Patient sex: M
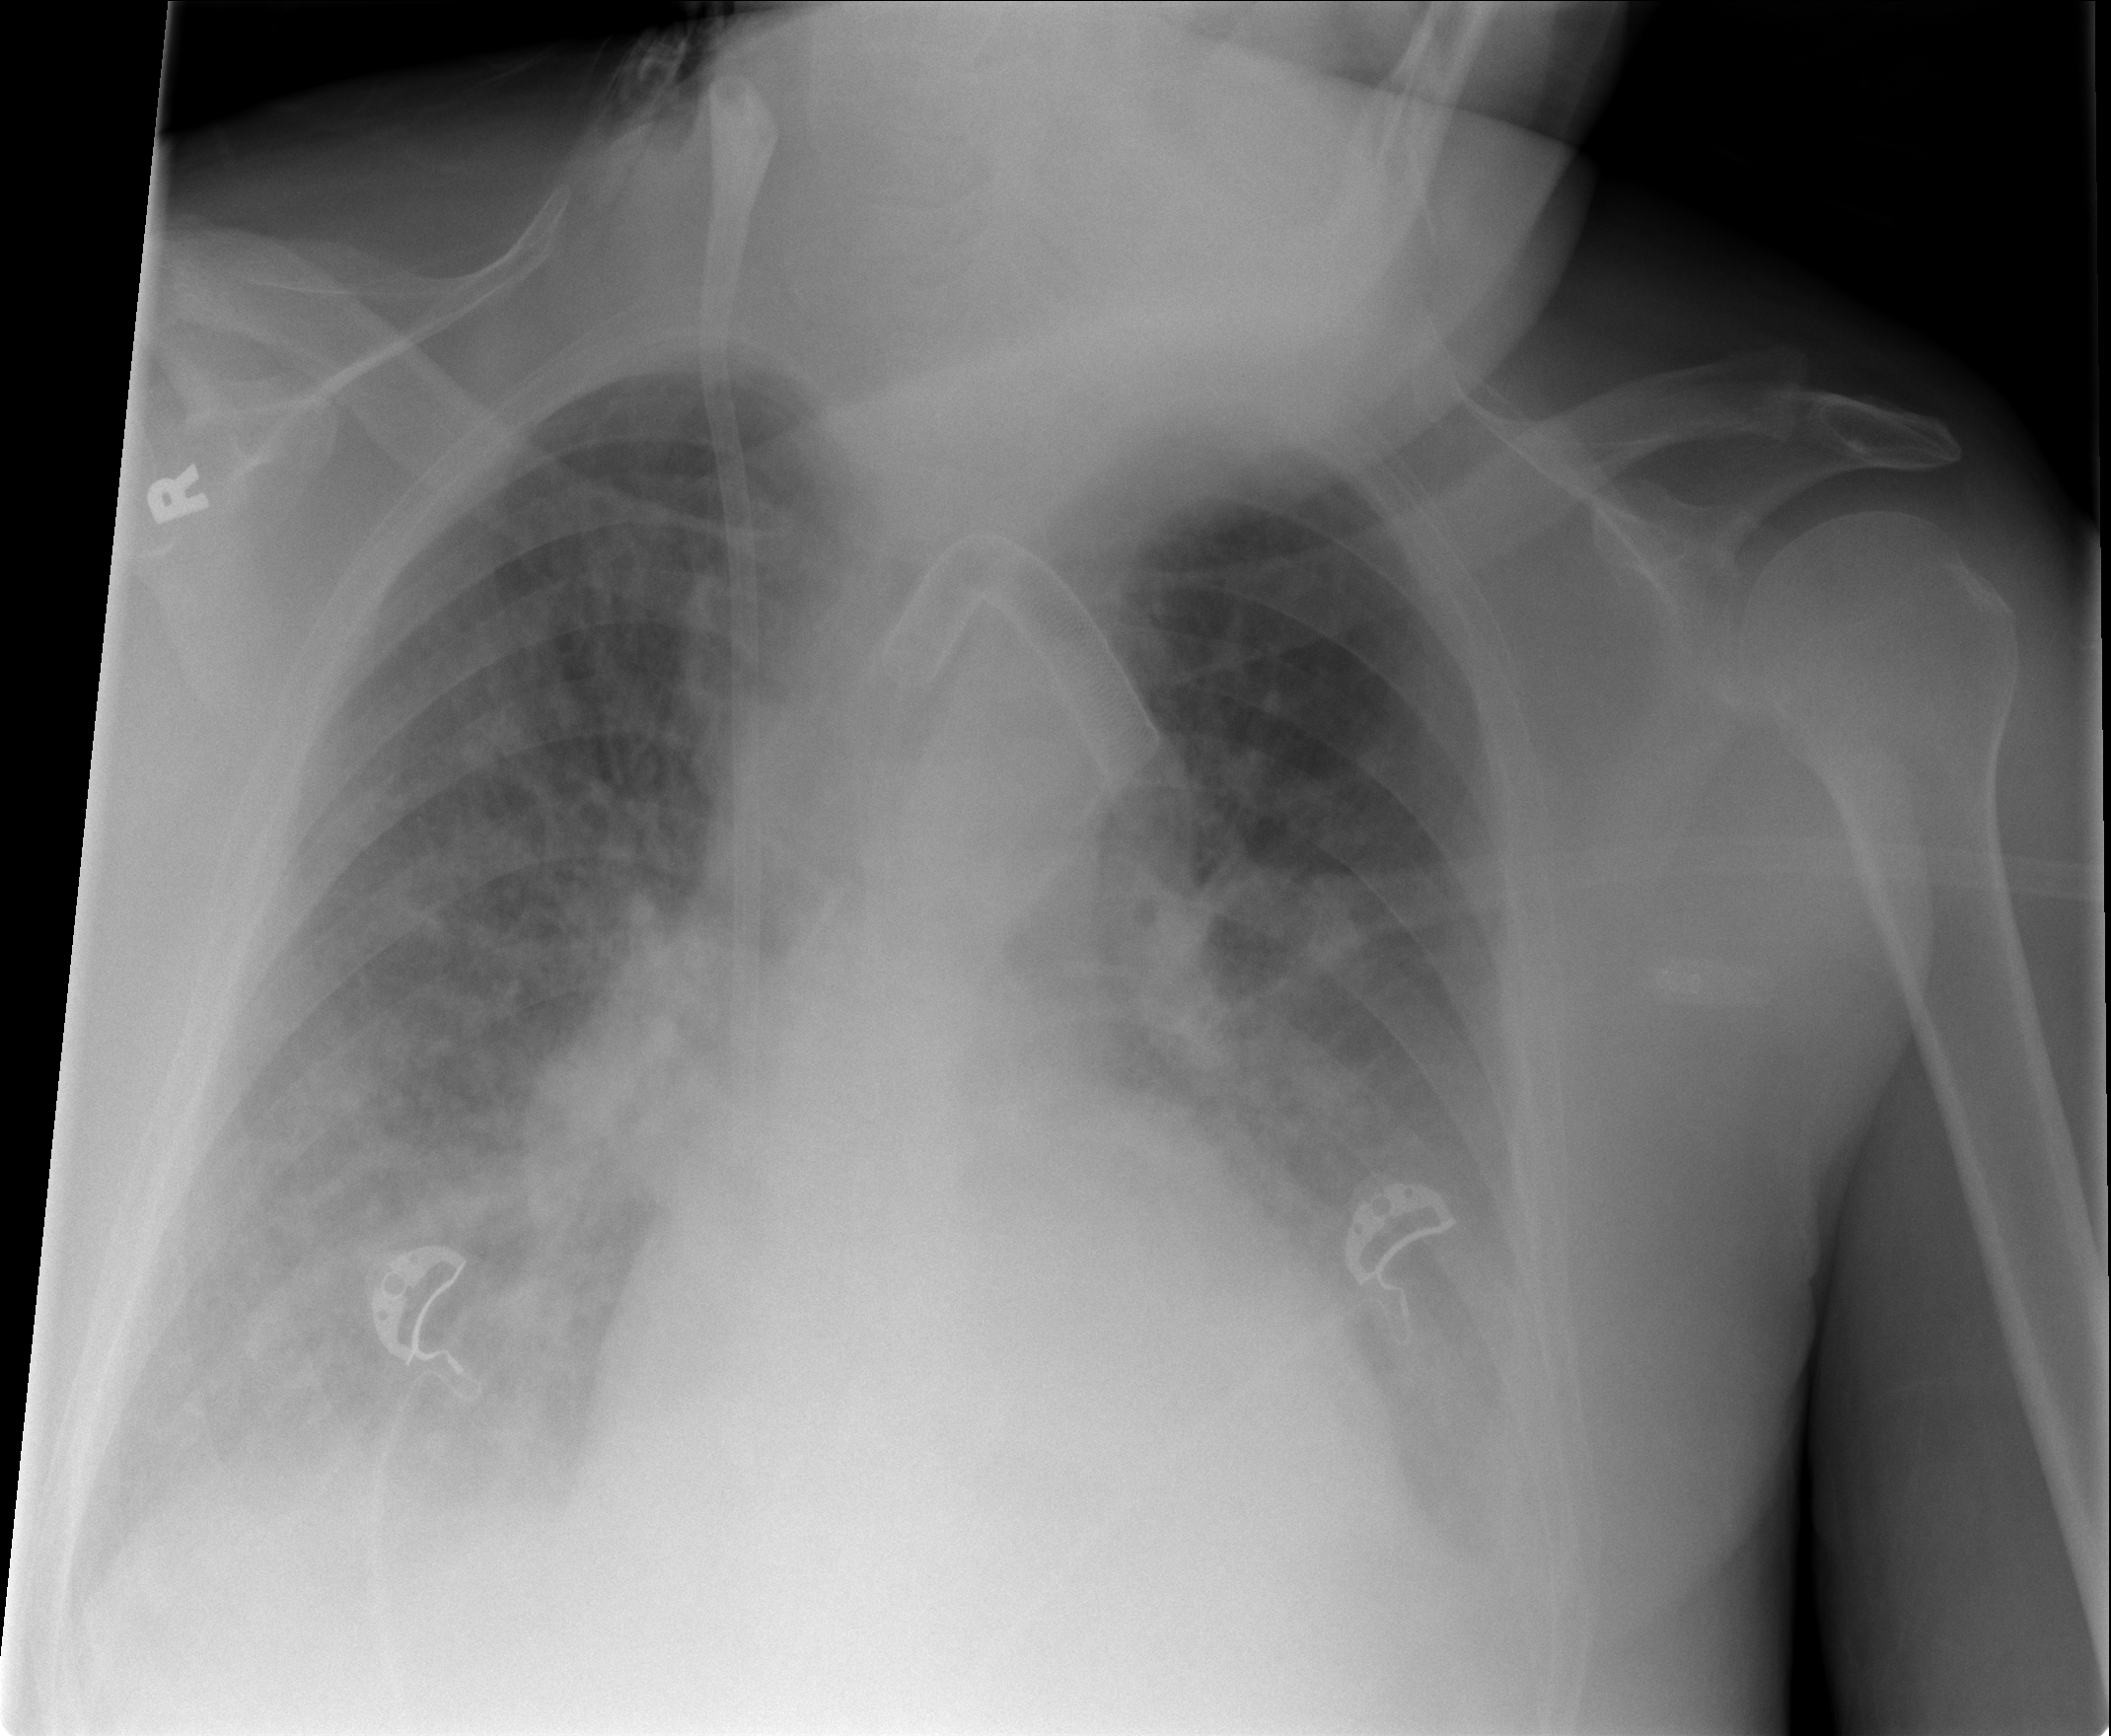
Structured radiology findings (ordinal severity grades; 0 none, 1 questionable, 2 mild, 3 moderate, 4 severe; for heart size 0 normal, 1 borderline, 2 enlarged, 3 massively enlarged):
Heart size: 0
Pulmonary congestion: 2
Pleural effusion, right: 1
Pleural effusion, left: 2
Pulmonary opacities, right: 2
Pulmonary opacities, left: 2
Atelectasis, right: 1
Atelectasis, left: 2